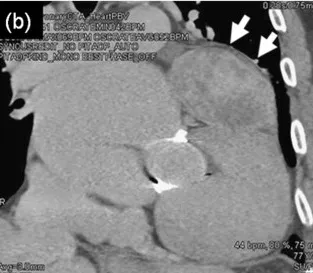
Chest computed tomography (CT). (b) Coronal contrast-enhanced CT shows that the mass was covered with pericardium (arrows).
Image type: radiology (ct)